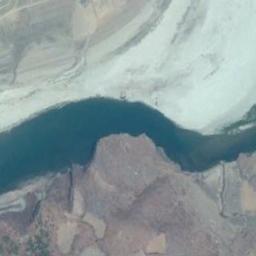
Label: river